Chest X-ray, PA view. Patient: 49 years old, sex F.
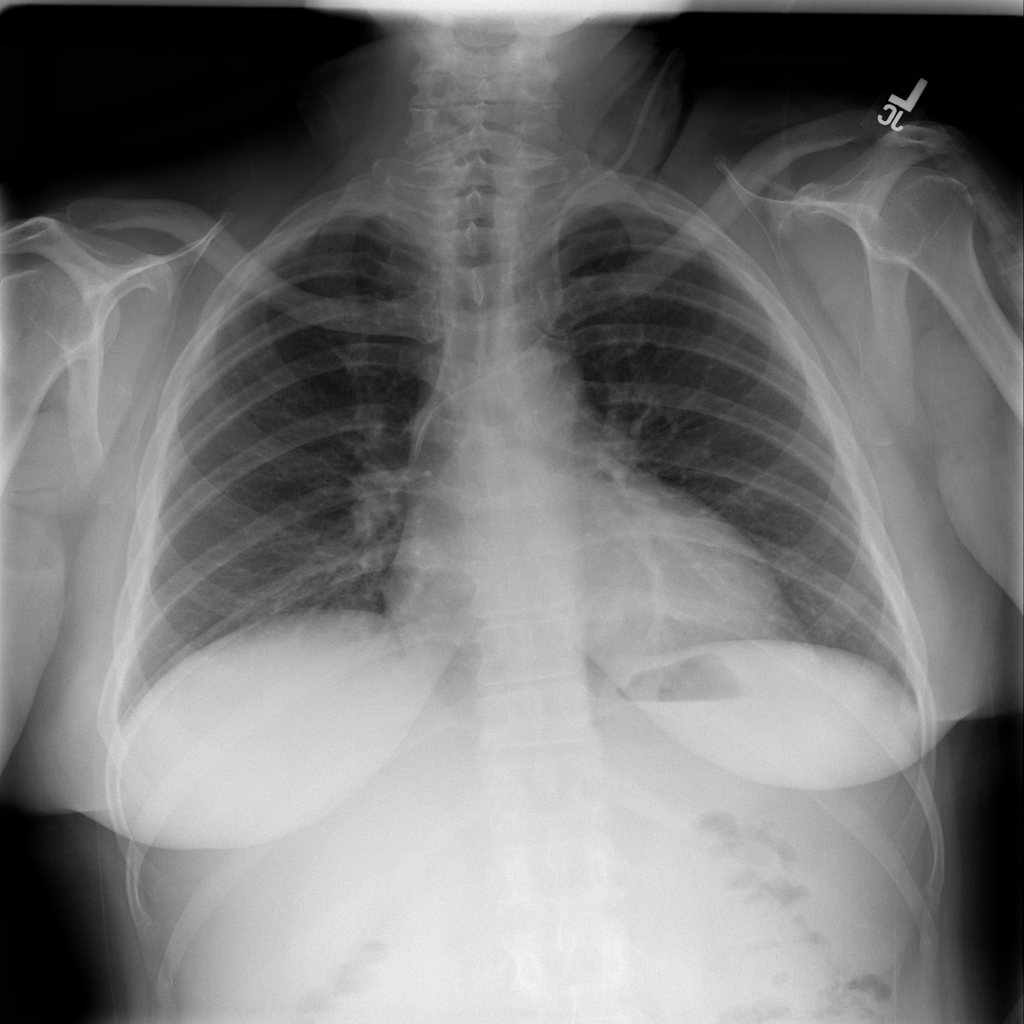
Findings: No Finding